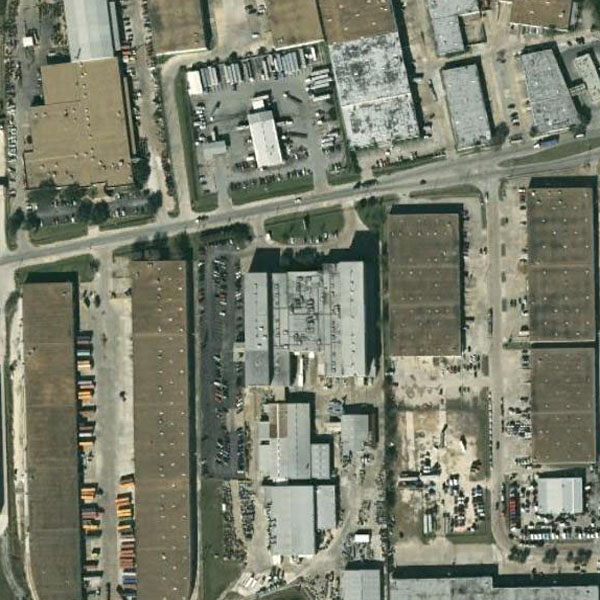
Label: Industrial